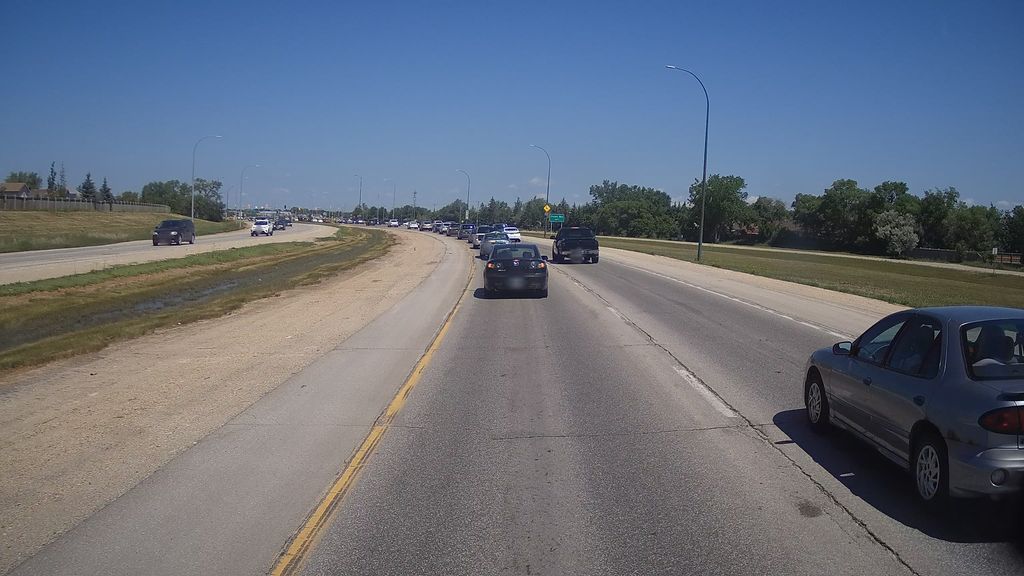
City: winnipeg